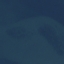
Label: SeaLake